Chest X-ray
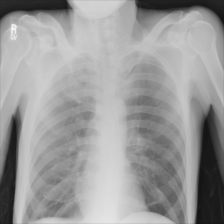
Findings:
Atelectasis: negative
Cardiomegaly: negative
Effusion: negative
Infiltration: negative
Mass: negative
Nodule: negative
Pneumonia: negative
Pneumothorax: negative
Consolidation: negative
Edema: negative
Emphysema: negative
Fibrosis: negative
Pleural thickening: negative
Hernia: negative